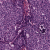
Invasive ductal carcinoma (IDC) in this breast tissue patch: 1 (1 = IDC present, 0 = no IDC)